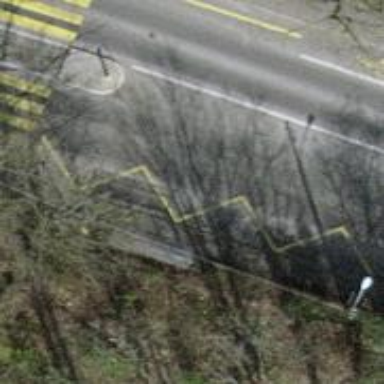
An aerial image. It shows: Sidewalk with asphalt surface leading to public transport platform. The platform has shelter.